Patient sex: F
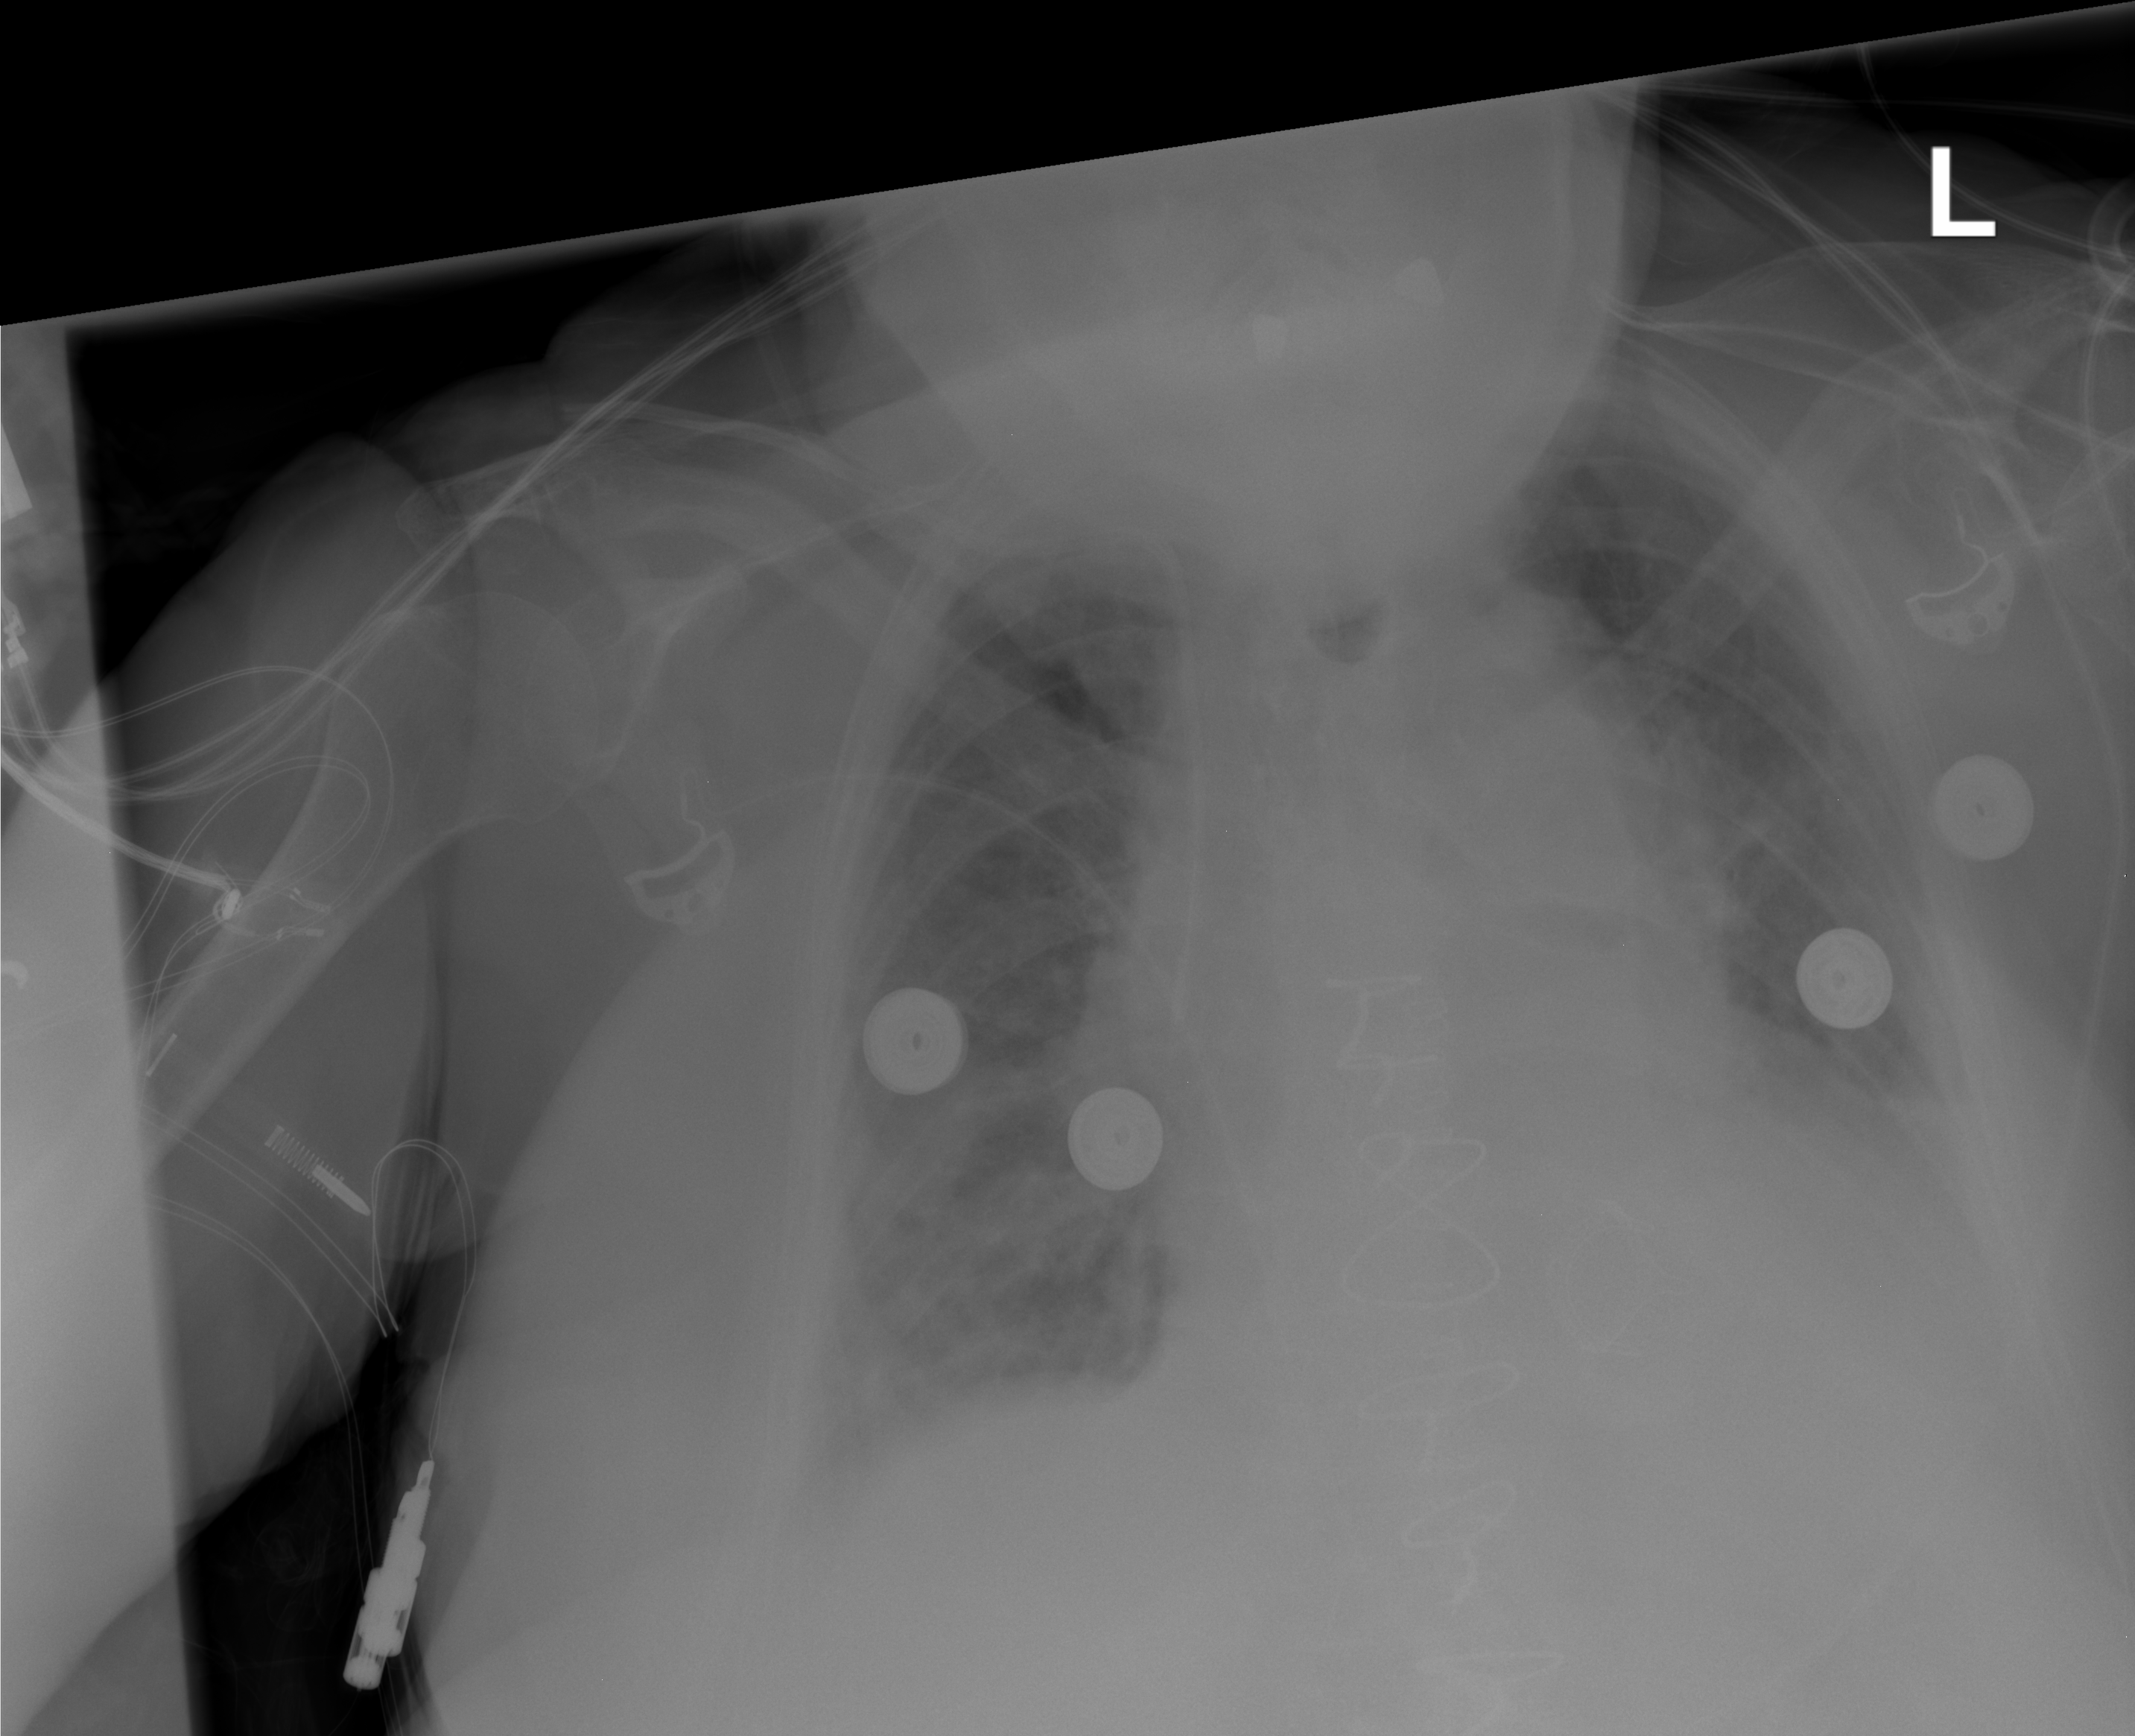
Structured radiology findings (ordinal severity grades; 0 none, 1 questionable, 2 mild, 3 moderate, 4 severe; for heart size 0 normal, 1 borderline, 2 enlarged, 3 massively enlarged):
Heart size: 2
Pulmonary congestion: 2
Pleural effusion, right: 2
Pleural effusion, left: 2
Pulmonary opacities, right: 2
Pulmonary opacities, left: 2
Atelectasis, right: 0
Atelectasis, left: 2